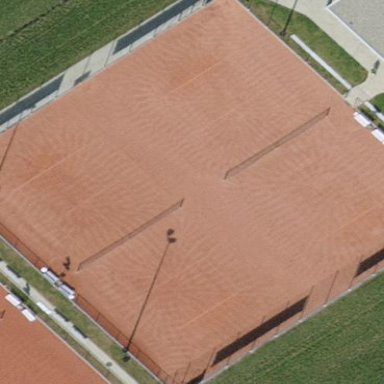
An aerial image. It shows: Sandy tennis court.